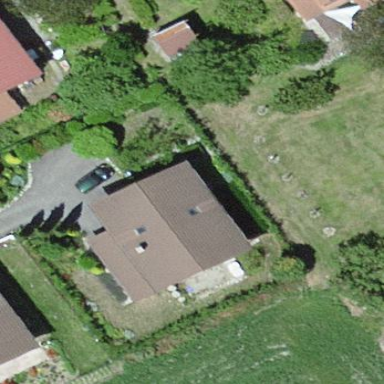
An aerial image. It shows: Simple and straightforward house.